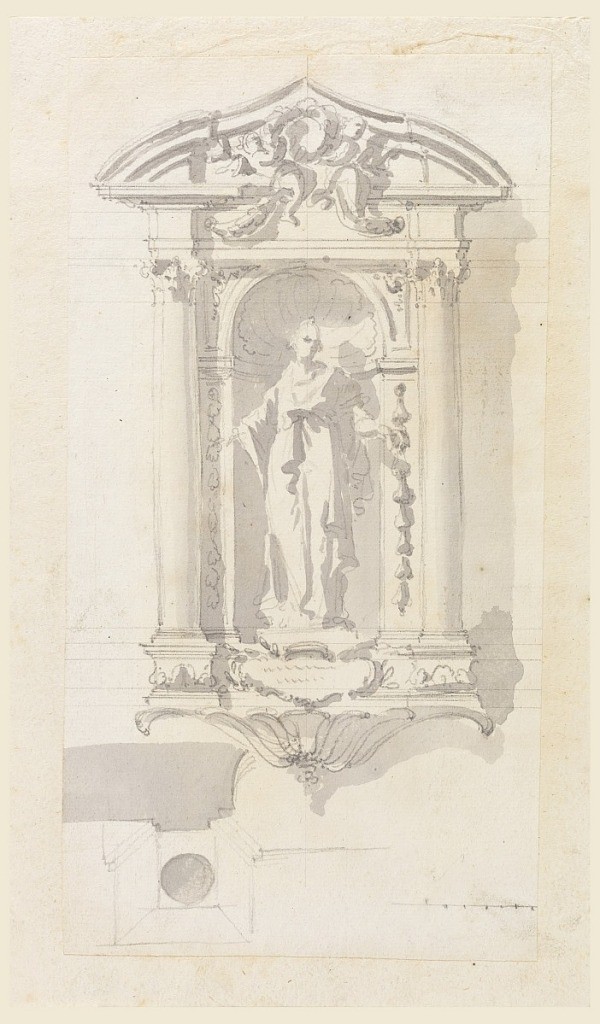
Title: Niche with a Statue of a Female Saint
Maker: Filippo Marchionni, Italian, 1732–1805
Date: ca. 1780
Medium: Graphite, brush and gray watercolor on cream laid paper
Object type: Drawing
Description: Sculptural female figure in a niche. Scale in lower right.